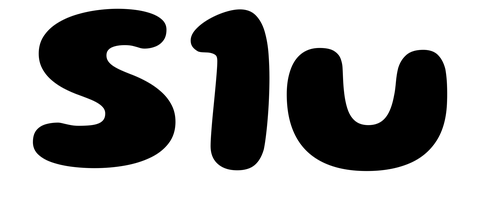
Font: Gluten_Bold